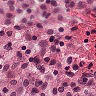
Metastatic tissue present: no